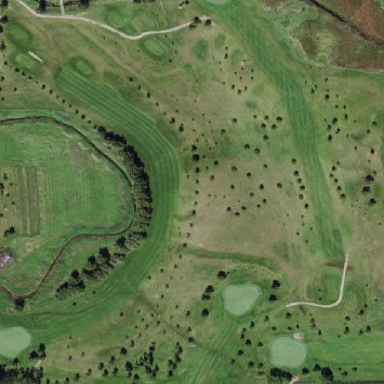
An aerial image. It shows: Golf course surrounded by greenery.